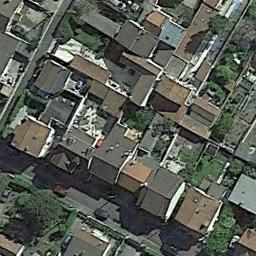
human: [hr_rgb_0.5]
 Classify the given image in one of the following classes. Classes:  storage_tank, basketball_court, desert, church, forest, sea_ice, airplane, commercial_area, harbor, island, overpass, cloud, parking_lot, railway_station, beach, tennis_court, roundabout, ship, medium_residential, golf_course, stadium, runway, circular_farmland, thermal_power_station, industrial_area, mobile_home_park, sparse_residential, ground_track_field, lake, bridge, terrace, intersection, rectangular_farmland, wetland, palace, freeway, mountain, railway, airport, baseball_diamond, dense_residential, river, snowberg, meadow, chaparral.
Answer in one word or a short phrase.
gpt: dense_residential